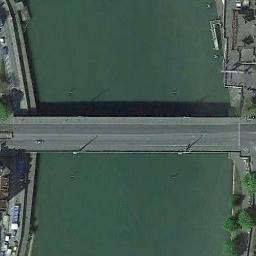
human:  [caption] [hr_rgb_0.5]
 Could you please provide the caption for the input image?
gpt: A bridge built on a blue river .

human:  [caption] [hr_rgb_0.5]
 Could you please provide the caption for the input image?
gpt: A bridge is over the river with some buildings beside .

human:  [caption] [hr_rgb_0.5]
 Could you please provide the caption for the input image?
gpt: The water under this bridge is dark green .

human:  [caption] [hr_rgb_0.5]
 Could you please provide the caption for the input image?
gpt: A bridge connects the land on both sides of the turquoise water, And there are many buildings on the land .

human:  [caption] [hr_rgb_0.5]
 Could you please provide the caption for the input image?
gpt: There is a bridge over the river .